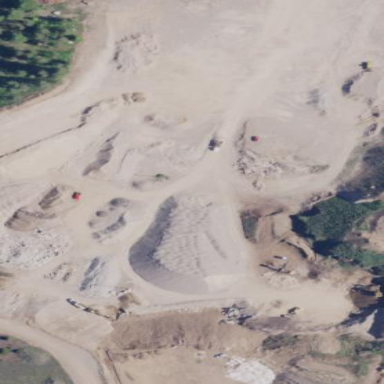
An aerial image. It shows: Quarry area.